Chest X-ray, AP view. Patient: 54 years old, sex M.
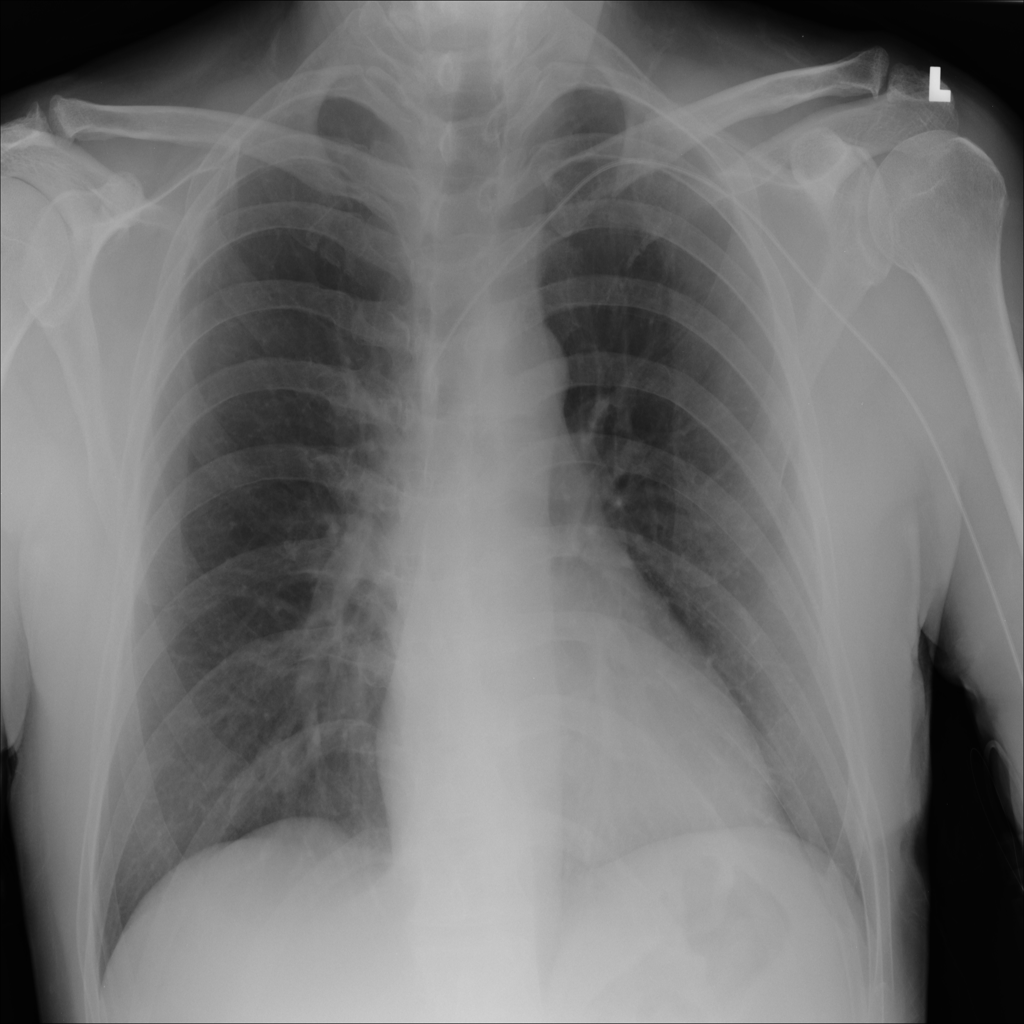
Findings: No Finding